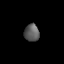
Tissue: lung
Cell type: Fibroblasts
Senescence score: 0.5574
Nuclear area (px): 253
Mean DAPI intensity: 92.04